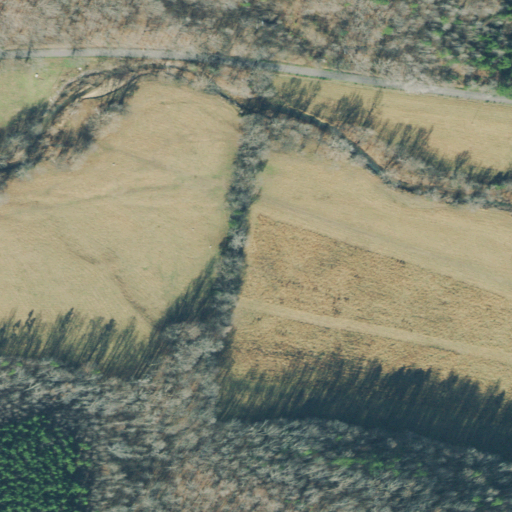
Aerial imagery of valley in Tennessee named Barber Hollow containing pasture, deciduous forest, open development, and mixed forest